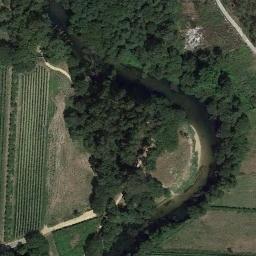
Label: river